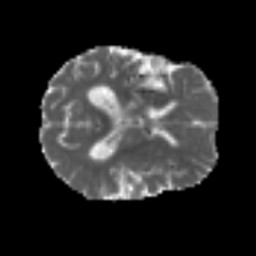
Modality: MD
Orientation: axial
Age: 56
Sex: male
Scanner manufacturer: siemens
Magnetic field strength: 3 T
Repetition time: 5.6 s
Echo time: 0.082 s